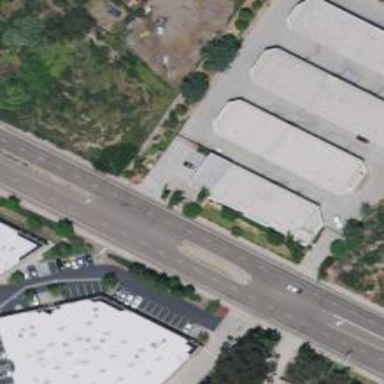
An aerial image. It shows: Industrial building used for storage rental.